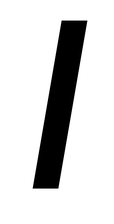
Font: Roboto-Italic_Medium_Italic